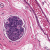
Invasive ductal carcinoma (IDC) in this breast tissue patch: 0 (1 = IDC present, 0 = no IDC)